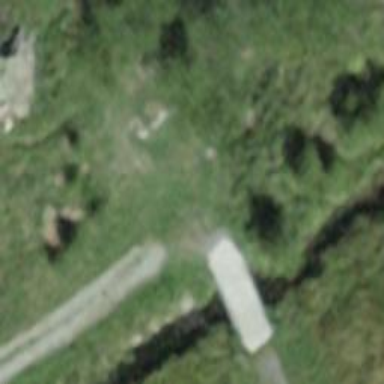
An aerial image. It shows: Path on bridge.